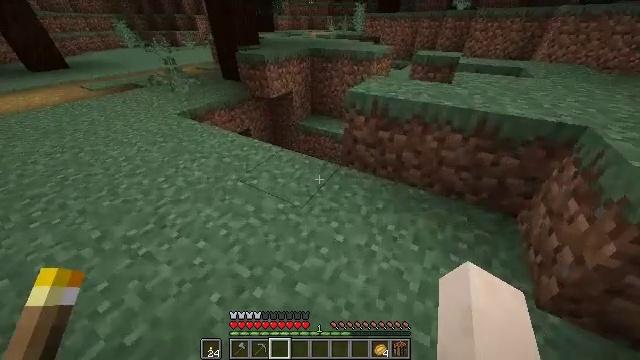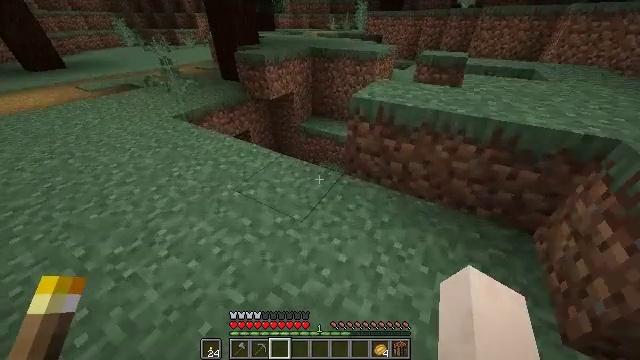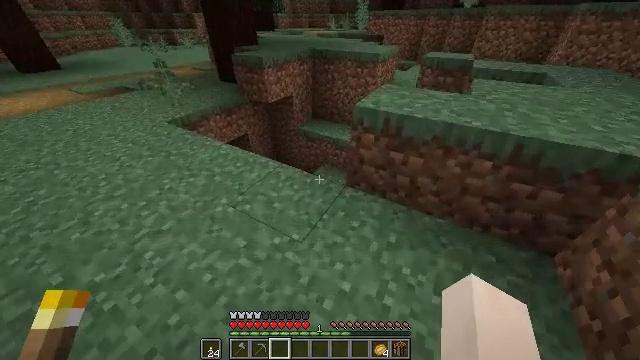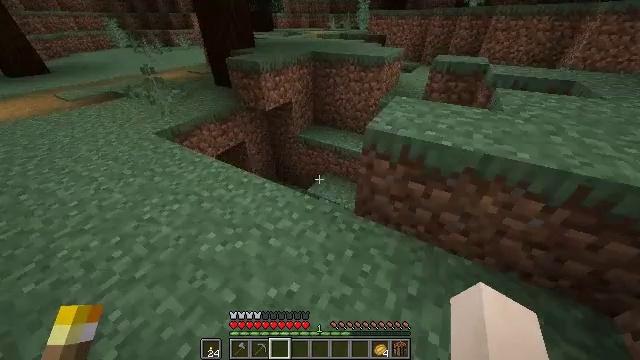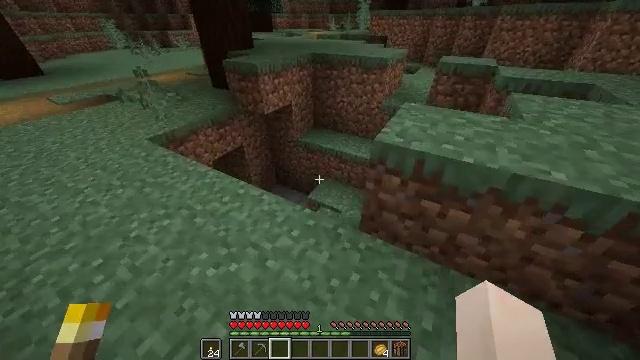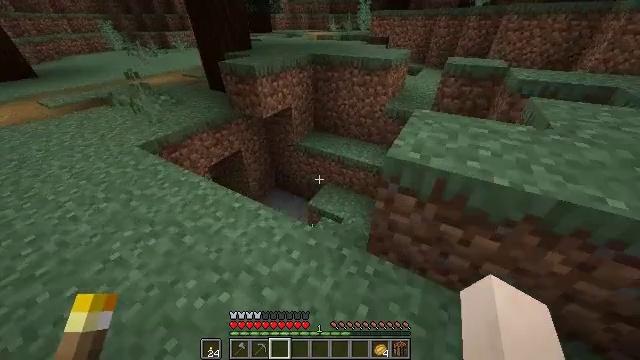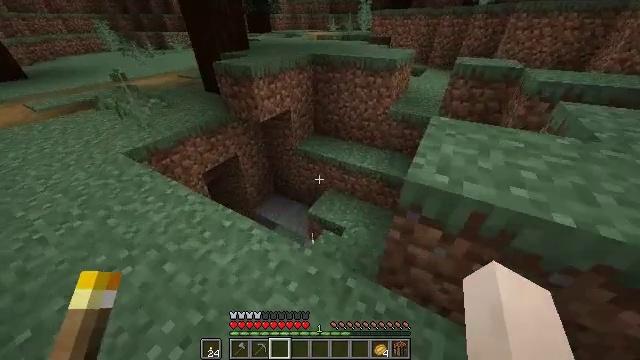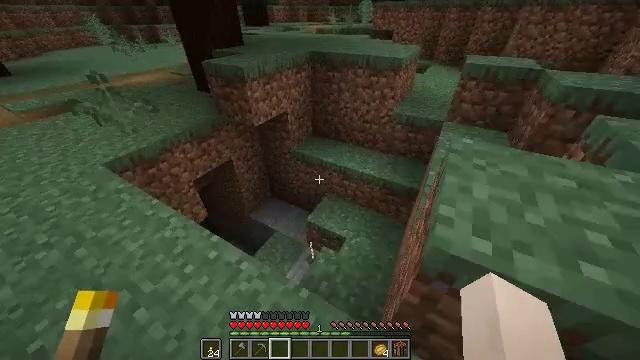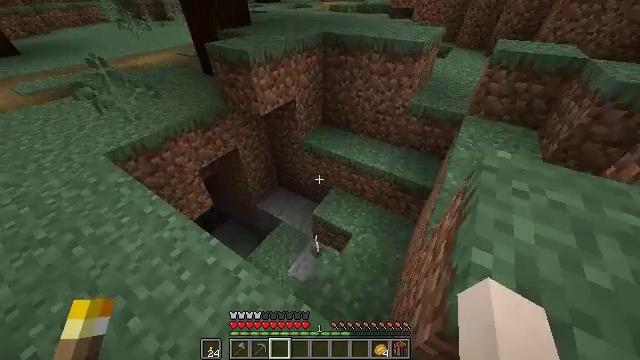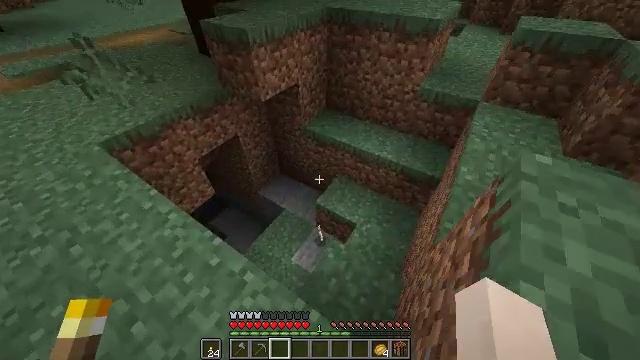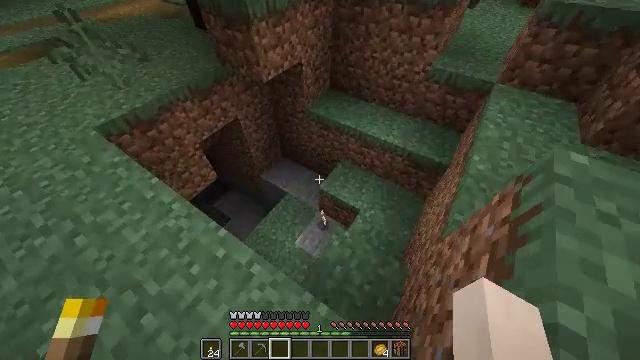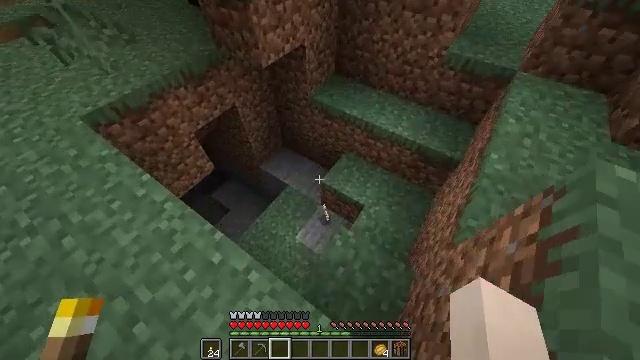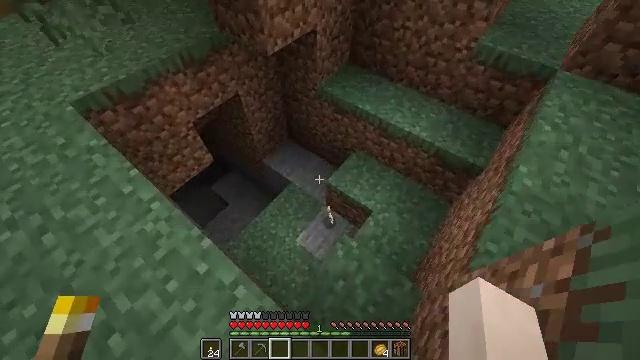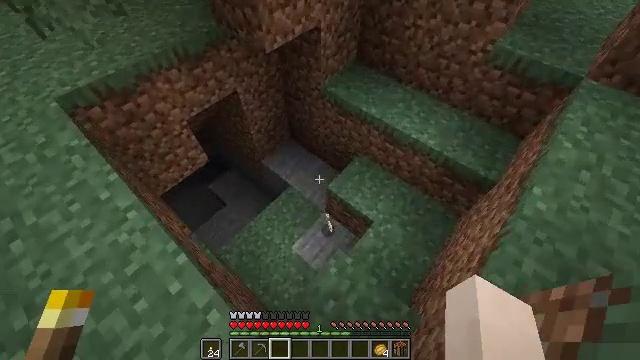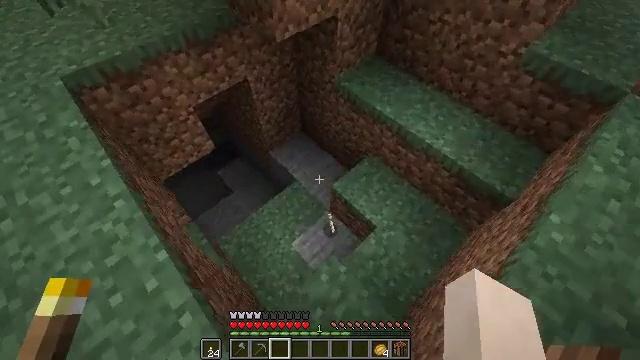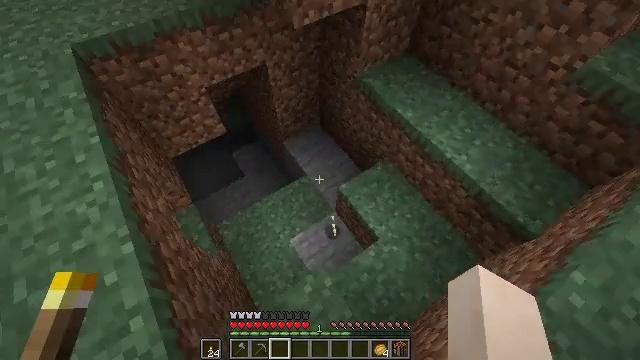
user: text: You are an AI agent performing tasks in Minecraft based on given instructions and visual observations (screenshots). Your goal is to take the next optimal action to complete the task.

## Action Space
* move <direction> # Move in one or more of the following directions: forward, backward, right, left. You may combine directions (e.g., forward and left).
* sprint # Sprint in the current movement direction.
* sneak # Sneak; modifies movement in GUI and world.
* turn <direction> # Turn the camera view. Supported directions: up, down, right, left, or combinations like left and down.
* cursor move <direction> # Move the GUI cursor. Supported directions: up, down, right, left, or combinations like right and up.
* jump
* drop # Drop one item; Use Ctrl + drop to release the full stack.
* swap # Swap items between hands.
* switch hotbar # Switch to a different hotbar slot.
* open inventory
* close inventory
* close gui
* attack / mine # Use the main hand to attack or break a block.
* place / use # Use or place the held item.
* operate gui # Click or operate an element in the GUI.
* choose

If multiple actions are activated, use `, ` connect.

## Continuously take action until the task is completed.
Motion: motion action
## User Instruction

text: Remove pumpkin seeds from the inventory.
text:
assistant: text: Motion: move forward
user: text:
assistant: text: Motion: move forward
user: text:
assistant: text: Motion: move forward
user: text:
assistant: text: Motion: move forward
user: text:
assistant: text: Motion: move forward
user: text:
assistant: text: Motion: move forward
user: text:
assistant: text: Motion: move forward, turn down
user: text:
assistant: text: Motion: move forward, turn left and down
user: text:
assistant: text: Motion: move forward, turn down
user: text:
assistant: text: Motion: move forward, turn down
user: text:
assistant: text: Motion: move forward and move right, turn down
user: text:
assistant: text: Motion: move forward and move right, turn left and down
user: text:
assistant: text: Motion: move forward and move right, turn left
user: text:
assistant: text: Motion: move forward and move right, turn left and down
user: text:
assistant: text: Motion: move forward and move right, turn left and down
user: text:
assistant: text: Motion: move forward and move right, turn left
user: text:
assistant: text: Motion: move right, turn left
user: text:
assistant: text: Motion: move right, turn left
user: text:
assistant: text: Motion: turn left
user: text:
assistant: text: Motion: turn left and up
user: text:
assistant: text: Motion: turn left
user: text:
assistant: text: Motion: turn left
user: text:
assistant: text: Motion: move forward, turn up
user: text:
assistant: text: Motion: move forward
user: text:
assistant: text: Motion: move forward
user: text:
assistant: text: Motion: move forward
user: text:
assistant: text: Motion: move forward
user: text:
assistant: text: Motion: move forward
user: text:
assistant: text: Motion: move forward, turn up
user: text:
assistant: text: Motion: no_op